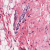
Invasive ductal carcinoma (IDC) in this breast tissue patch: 0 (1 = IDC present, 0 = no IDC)